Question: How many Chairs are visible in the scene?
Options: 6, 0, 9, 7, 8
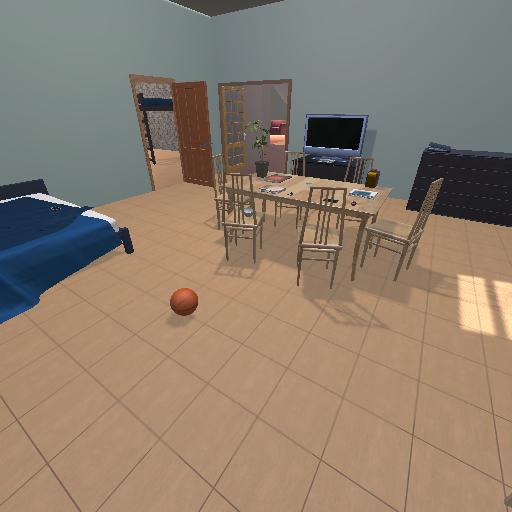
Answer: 6